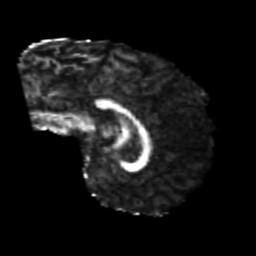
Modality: FA
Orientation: sagittal
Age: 24
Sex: female
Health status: healthy
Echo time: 0.074 s